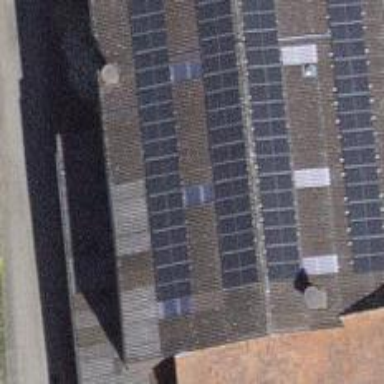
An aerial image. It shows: Solar power generator with photovoltaic panels.